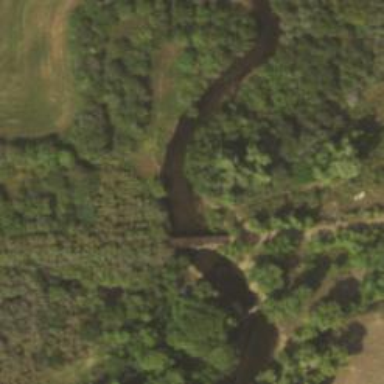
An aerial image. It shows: Abandoned standard gauge railway bridge.